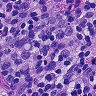
Metastatic tissue present: no